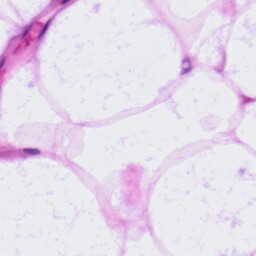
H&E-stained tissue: LymphNode